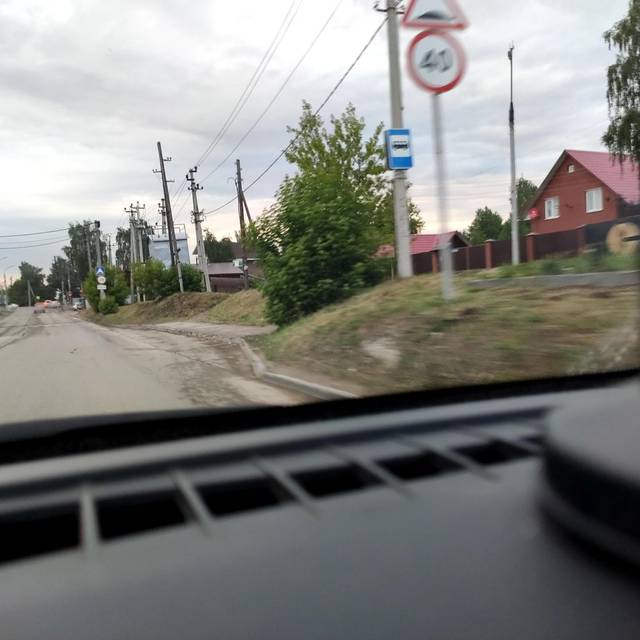
Region: Russia
Coordinates: 58.028, 56.222